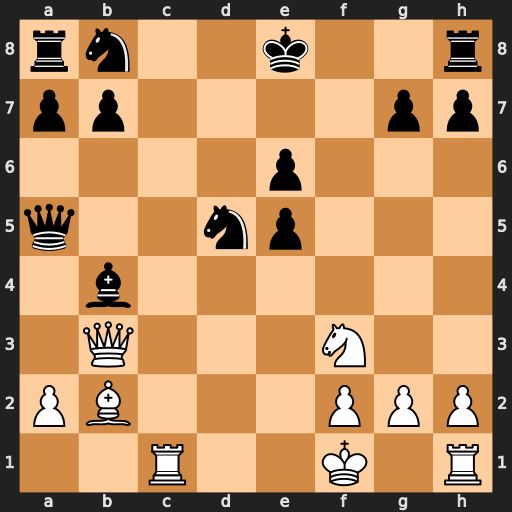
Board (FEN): rn2k2r/pp4pp/4p3/q2np3/1b6/1Q3N2/PB3PPP/2R2K1R
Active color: w
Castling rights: kq
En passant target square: -
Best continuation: Rc8+ Ke7 Rxh8 Qb5+ Kg1